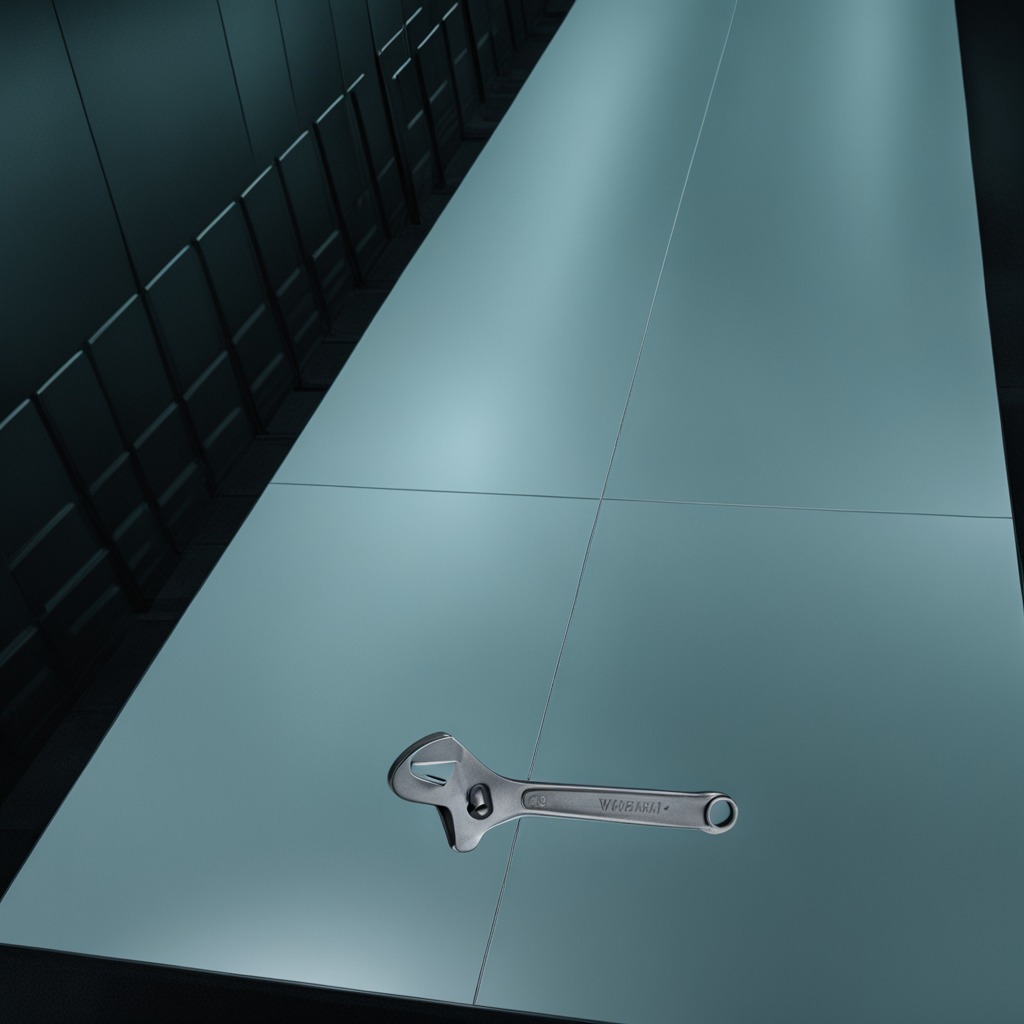
A wrench lies on a clean empty table in a railway signal maintenance room lit by harsh overhead fluorescents photorealistic surface textures crisp shadows high dynamic range